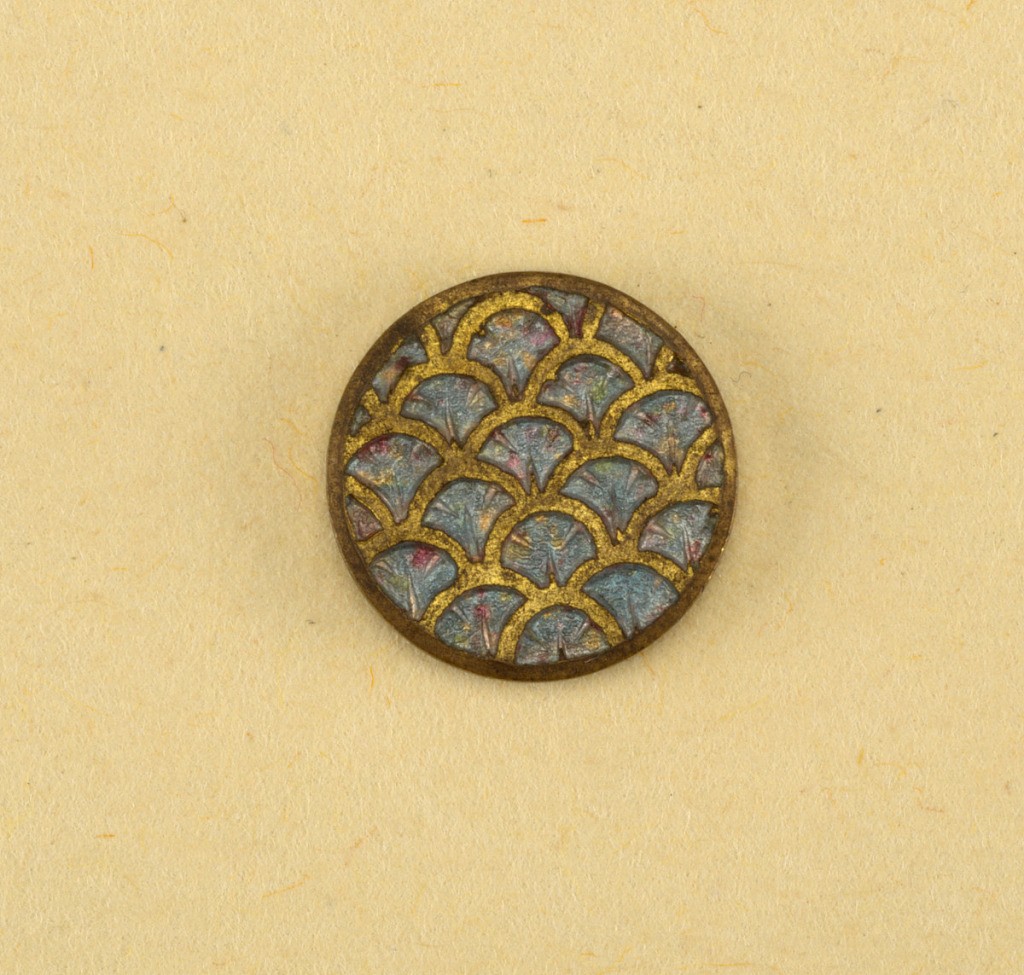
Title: Buttons
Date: late 18th century
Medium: brass with enamel [?]
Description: buttons showing ornament in design of scale pattern in brass outline filled in with enamel [?] of light blue with red flecks.

Component -f is on Cooper Union Exhibition card 8